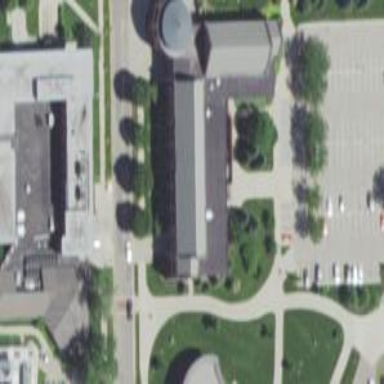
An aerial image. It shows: College building.